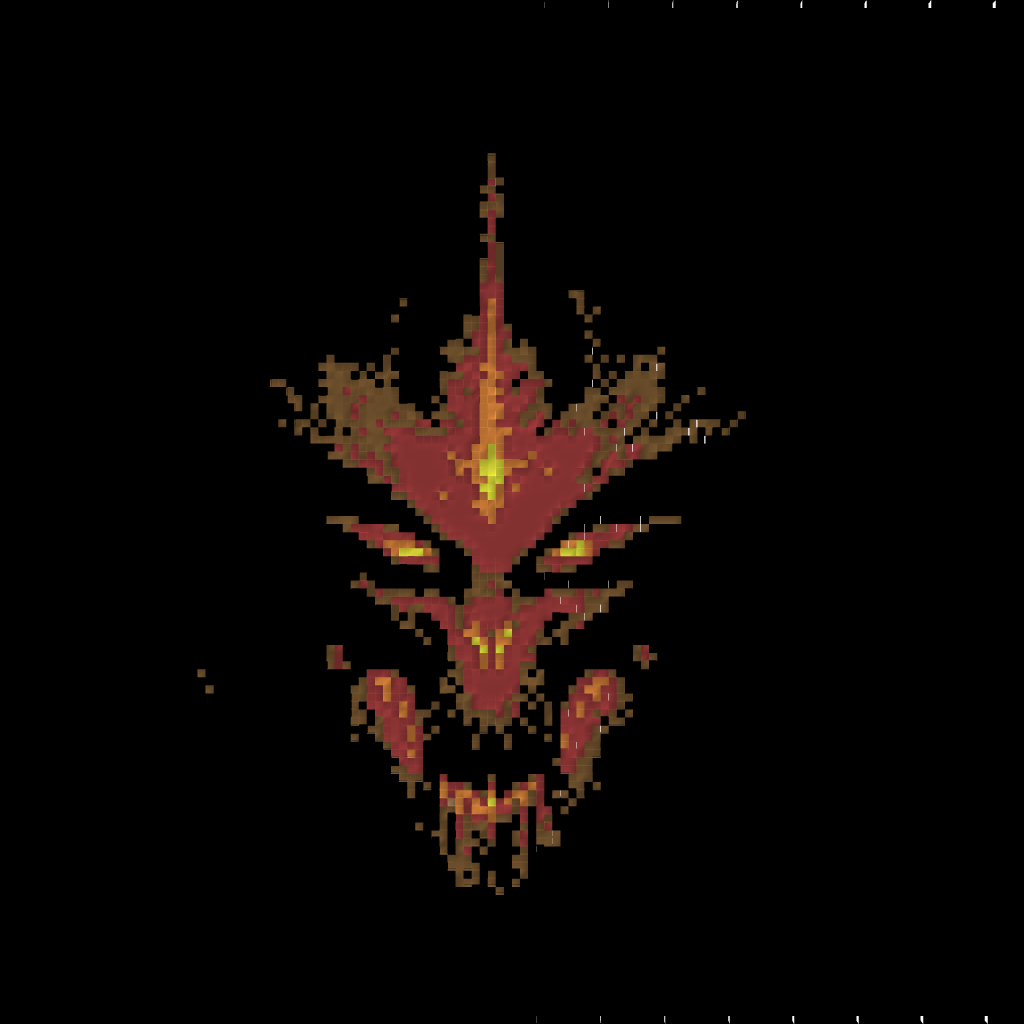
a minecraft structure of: Diablo ... good quality